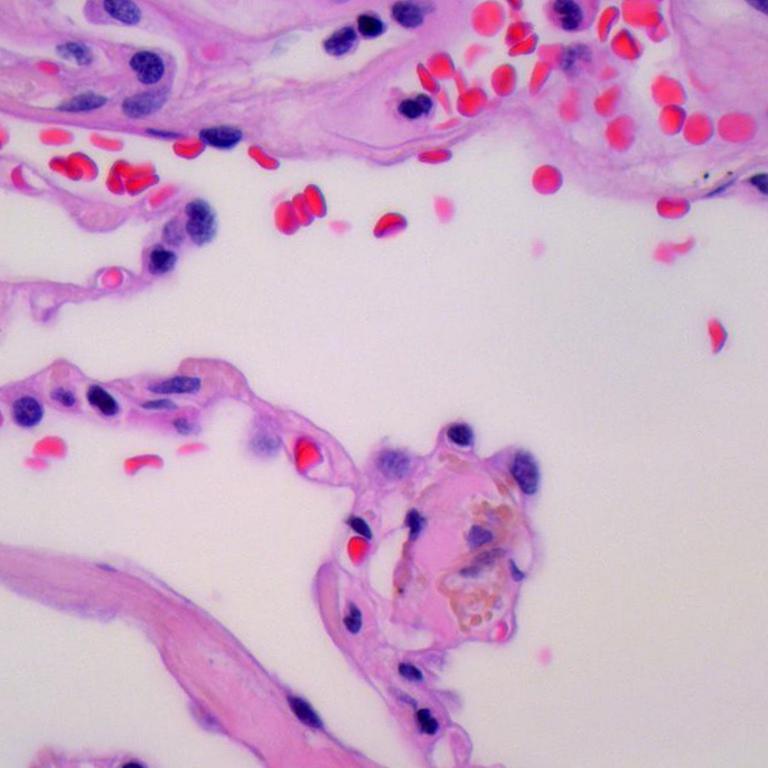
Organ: lung
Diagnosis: benign